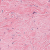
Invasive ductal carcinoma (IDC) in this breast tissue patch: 0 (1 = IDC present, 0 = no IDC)